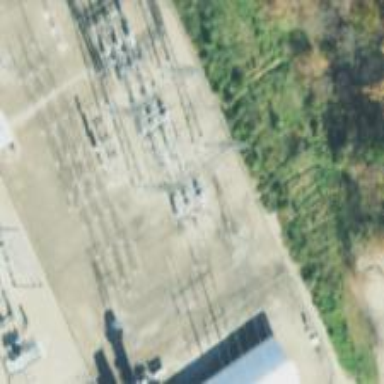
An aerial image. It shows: Lattice structure power pole.